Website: lowes
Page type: payment
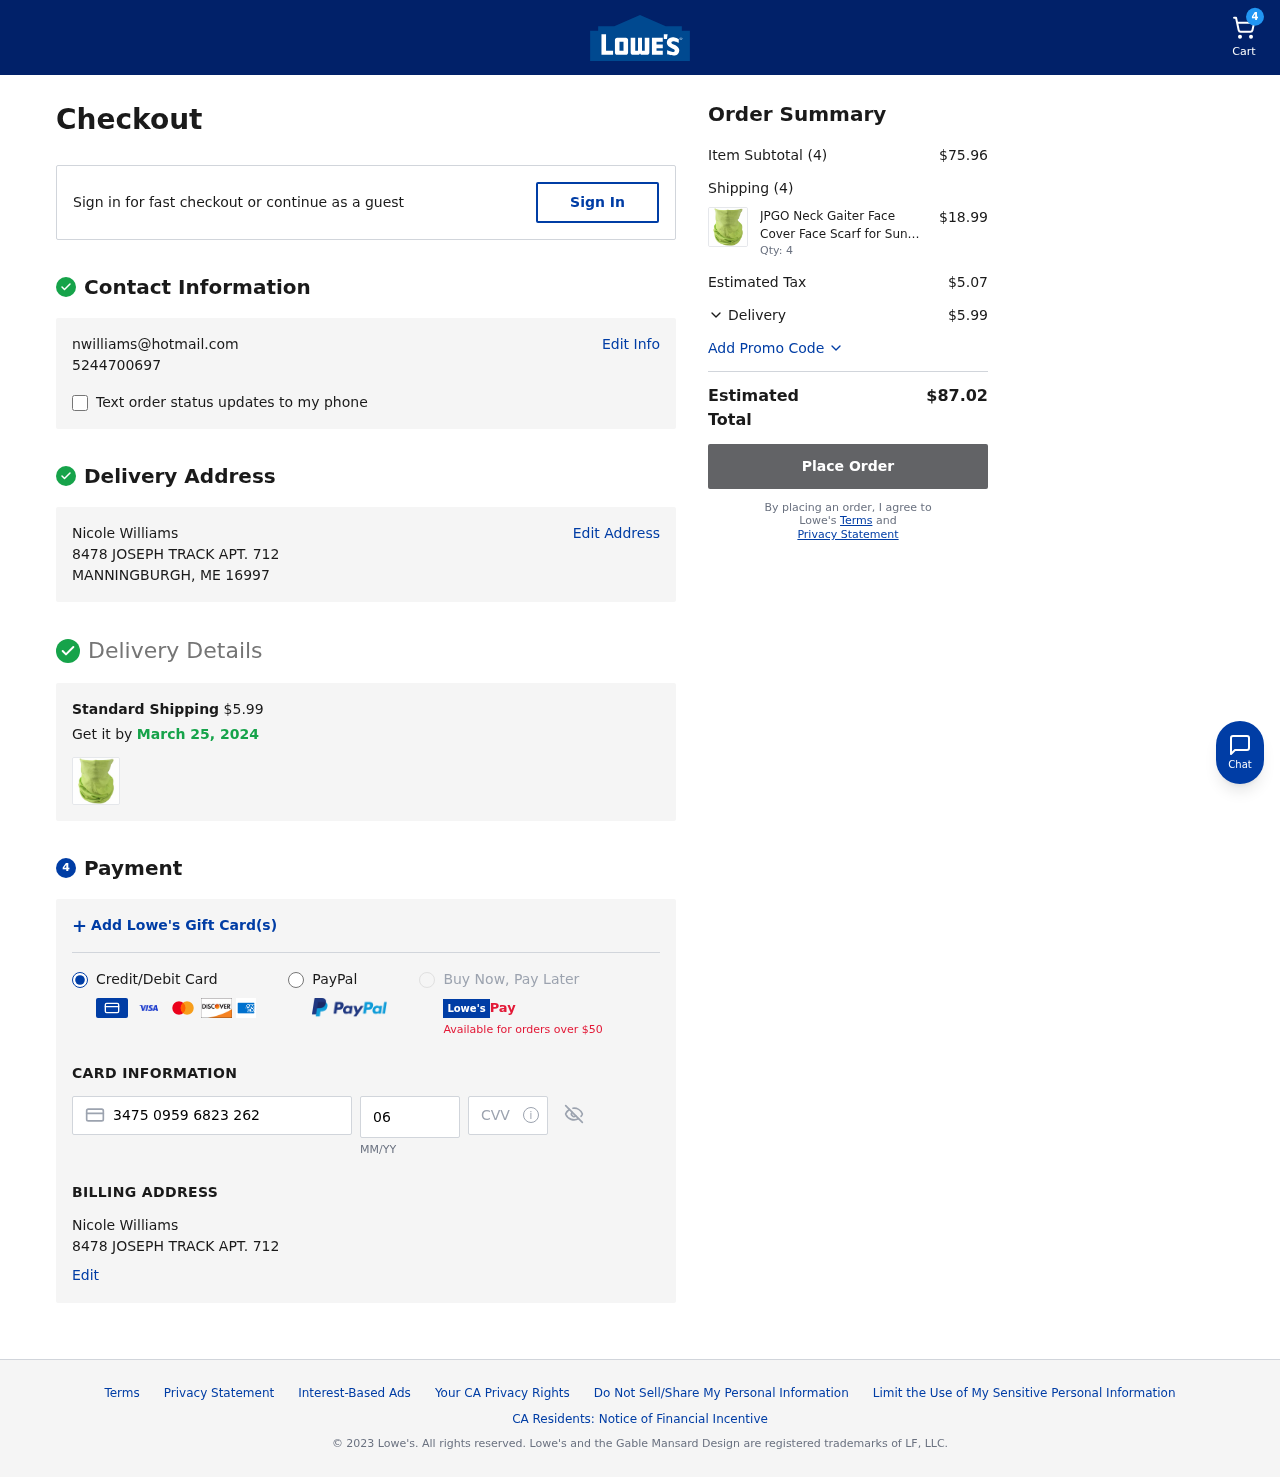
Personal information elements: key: PII_CARD_CVV
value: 0505
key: PII_CARD_EXPIRY
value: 06/27
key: PII_CARD_NUMBER
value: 3475 0959 6823 262
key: PII_EMAIL
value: nwilliams@hotmail.com
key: PII_FULLNAME
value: Nicole Williams
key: PII_FULLNAME2
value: Nicole Williams
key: PII_PHONE
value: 5244700697
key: PII_STREET
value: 8478 JOSEPH TRACK APT. 712
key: PII_STREET2
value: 8478 JOSEPH TRACK APT. 712
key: PII_CITY_STATE_ZIP
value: MANNINGBURGH, ME 16997
Product elements: key: PRODUCT1_NAME
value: JPGO Neck Gaiter Face Cover Face Scarf for Sun Protection Washable Reusable Balaclava Bandana 1 Piec
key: PRODUCT1_PRICE
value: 18.99
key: PRODUCT1_QUANTITY
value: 4
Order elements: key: ORDER_NUM_ITEMS
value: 4
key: ORDER_SHIPPING_COST
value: $5.99
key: ORDER_DELIVERY_DATE
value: March 25, 2024
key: ORDER_SUBTOTAL
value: $75.96
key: ORDER_NUM_ITEMS2
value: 4
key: ORDER_TAX
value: $5.07
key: ORDER_SHIPPING_COST2
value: $5.99
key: ORDER_TOTAL
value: $87.02